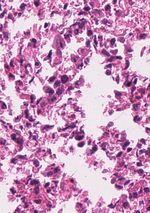
Tumor epithelial tissue: no
Tumor-associated stroma tissue: no
Normal tissue: yes